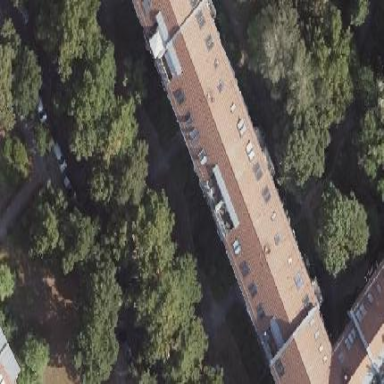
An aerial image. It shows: Hipped roof apartment building.